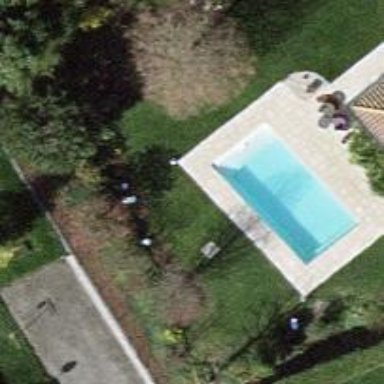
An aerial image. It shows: Swimming pool located in leisure land.